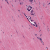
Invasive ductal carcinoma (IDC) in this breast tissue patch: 1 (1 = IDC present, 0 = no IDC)